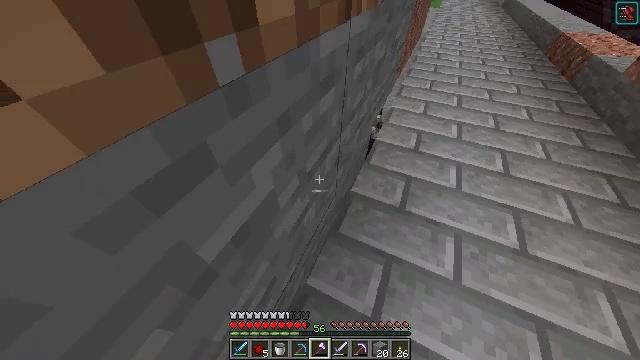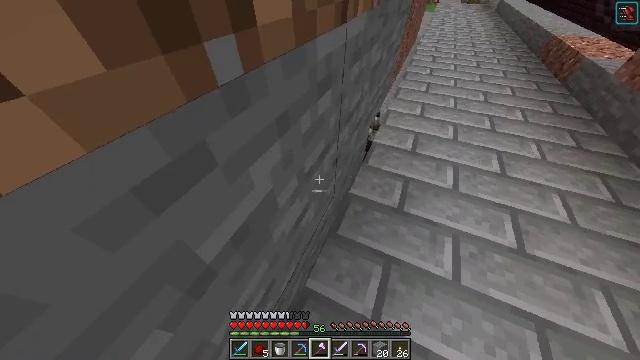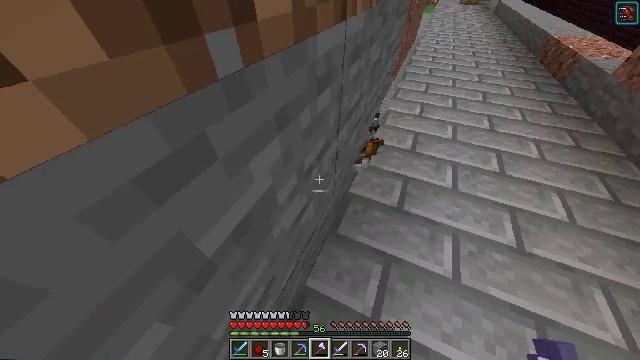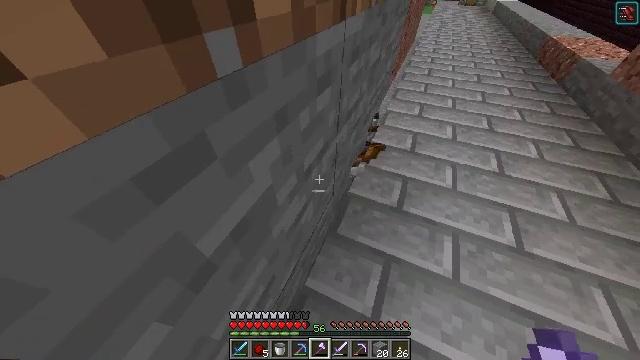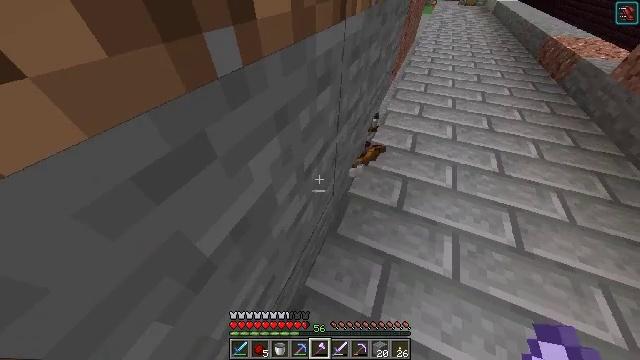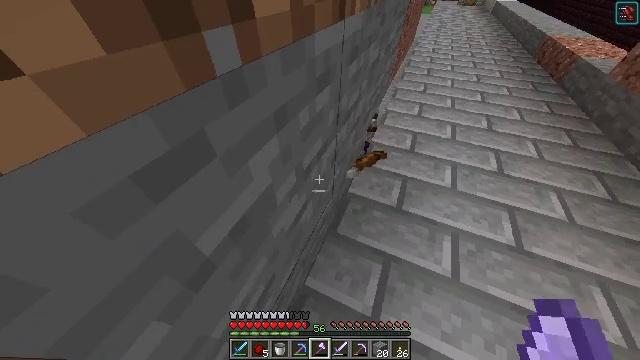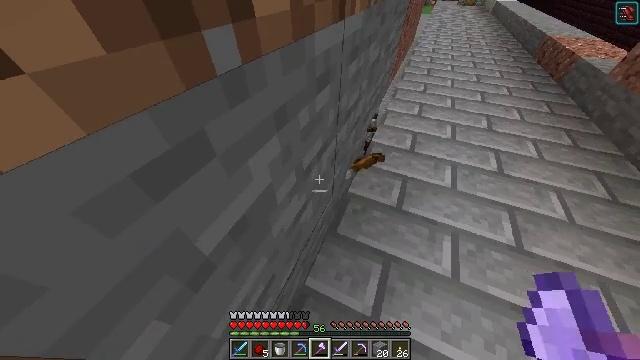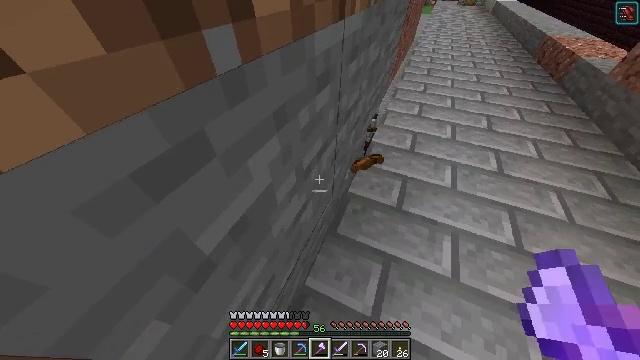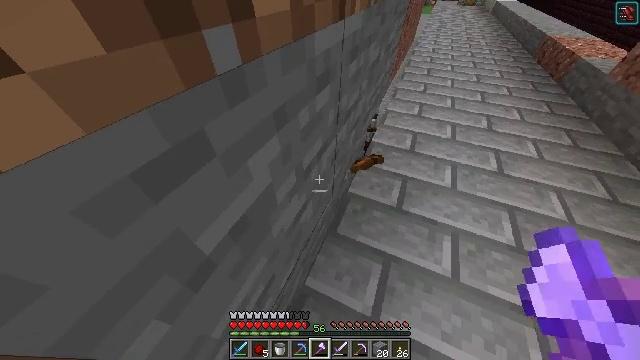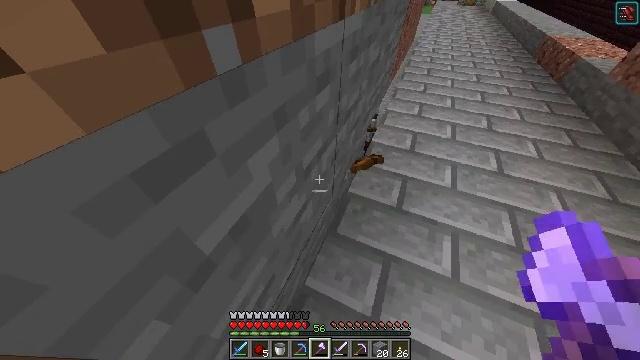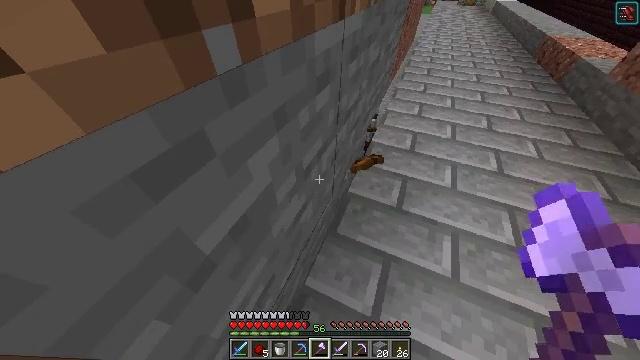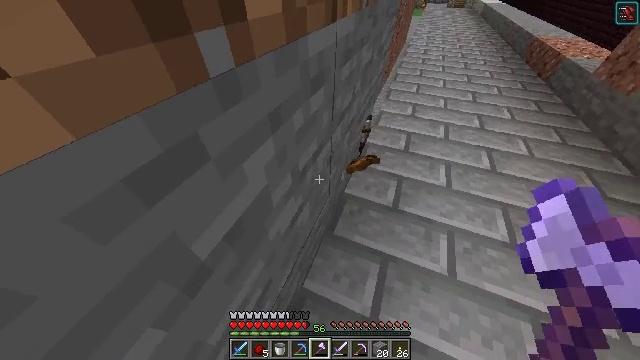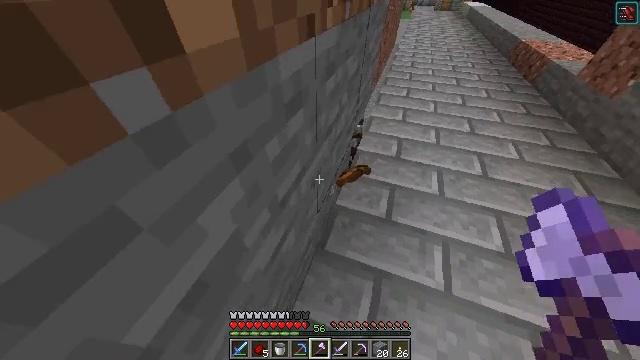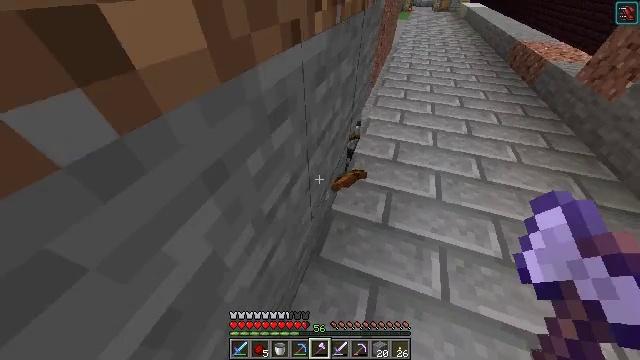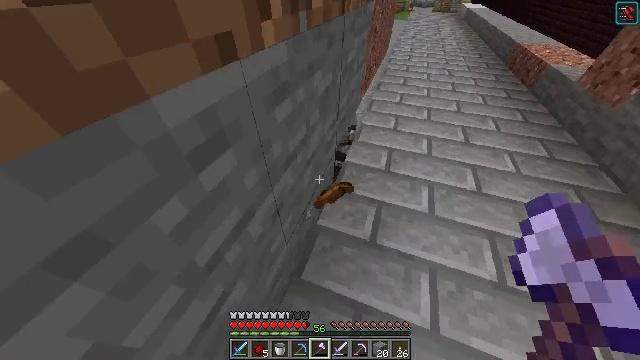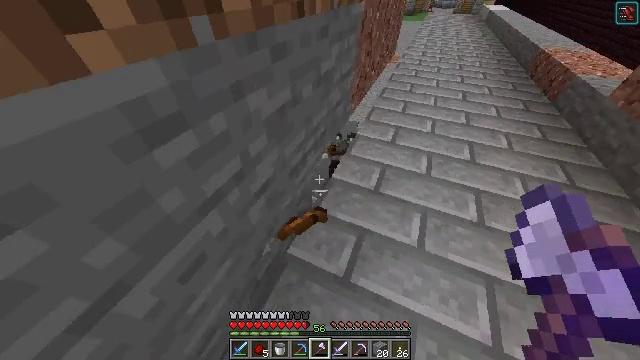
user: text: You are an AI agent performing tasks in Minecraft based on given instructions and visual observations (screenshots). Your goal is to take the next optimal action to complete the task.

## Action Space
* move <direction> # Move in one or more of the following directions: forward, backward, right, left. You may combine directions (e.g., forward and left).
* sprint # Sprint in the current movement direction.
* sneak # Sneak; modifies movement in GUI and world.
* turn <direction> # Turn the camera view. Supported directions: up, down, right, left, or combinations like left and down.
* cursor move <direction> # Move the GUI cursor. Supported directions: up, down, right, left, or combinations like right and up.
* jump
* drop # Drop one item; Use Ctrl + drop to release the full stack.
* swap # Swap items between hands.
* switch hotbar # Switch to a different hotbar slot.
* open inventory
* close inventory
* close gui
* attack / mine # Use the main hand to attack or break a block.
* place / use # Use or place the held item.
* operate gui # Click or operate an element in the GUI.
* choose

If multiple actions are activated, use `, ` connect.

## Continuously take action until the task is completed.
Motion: motion action
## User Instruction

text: Eliminate hostile mobs.
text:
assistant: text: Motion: no_op
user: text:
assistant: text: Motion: no_op
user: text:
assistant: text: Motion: no_op
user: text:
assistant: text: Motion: no_op
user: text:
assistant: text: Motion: no_op
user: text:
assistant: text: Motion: no_op
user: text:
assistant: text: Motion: no_op
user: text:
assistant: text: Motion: no_op
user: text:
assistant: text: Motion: no_op
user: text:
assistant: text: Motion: no_op
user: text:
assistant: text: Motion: turn right
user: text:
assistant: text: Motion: move forward, turn right
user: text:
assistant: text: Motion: move forward and move right
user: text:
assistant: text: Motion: move forward and move right
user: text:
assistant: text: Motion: move forward and move right, turn left
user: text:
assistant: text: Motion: move forward and move right, turn left and down
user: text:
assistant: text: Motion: move forward and move right, turn left and down
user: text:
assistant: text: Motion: move forward and move right, turn left and down
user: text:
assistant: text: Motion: move forward and move right, turn left and down
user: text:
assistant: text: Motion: move forward and move right, turn left and down
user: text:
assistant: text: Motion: move right, turn left and down
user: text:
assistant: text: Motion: move right, turn left and down
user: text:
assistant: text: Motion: turn left
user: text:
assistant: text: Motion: turn left
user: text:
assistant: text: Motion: turn left
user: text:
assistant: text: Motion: turn left
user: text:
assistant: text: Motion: turn left
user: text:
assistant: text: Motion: turn left
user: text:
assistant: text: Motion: no_op
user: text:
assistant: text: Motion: turn up